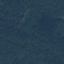
Land use / land cover: Forest